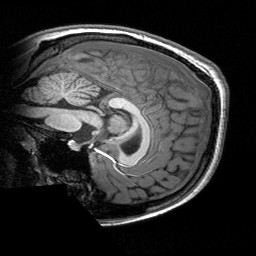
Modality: T1w
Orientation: sagittal
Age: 16
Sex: female
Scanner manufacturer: siemens
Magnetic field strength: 3 T
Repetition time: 2.53 s
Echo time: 0.00297 s